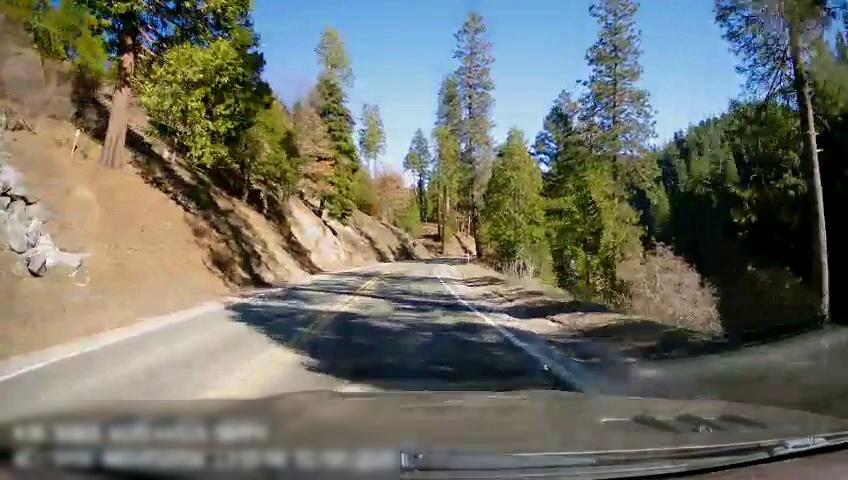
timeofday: Day
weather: Sunny
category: Drivable Space
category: Lanes | Alternate Lane
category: Lanes | Opposite Lane
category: Lanes | Current Lane
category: Lanes | Opposite Lane